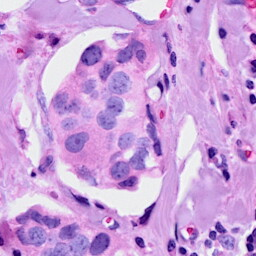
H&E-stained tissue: Breast